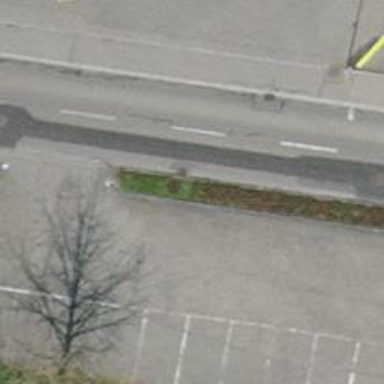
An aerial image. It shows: Chicane for traffic calming.